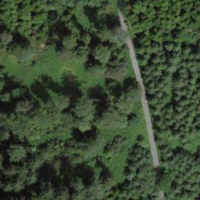
EUNIS habitat code: 43
Species observed at this site:
Stellaria graminea